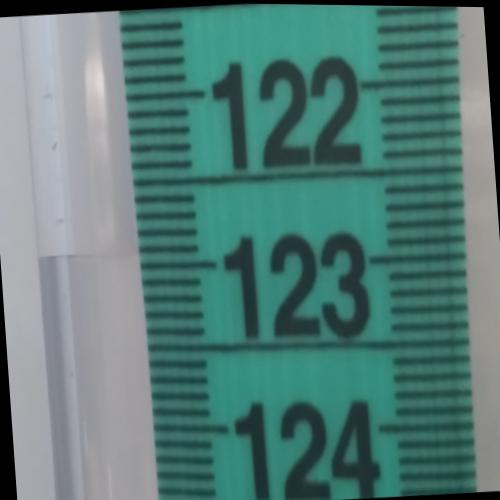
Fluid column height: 122.9 cm